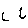
Label: hexagon